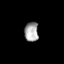
Tissue: lung
Cell type: Epithelial cells
Senescence score: 0.1766
Nuclear area (px): 267
Mean DAPI intensity: 164.06